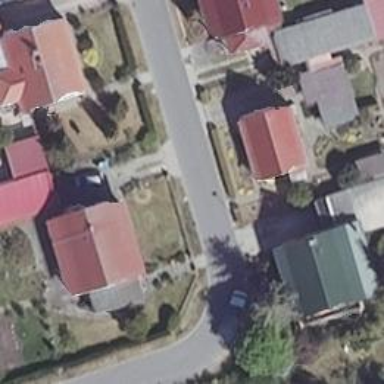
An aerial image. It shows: Paved residential road.